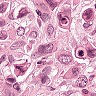
Metastatic tissue present: yes